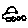
Label: car